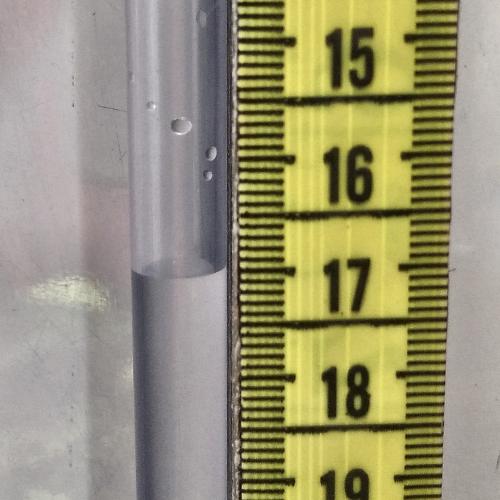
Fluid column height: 17.0 cm